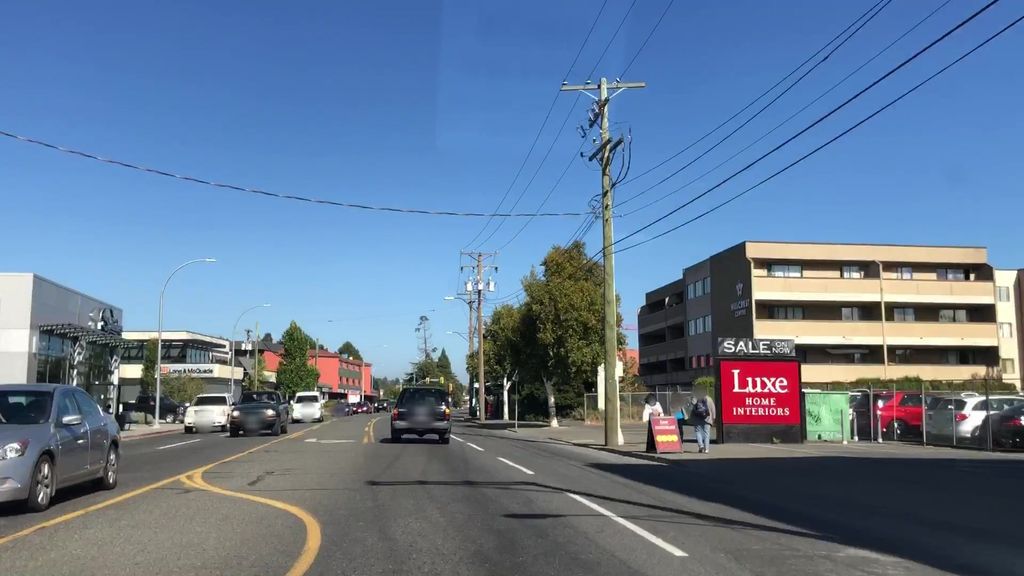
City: victoria